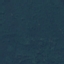
Land use / land cover class: Forest